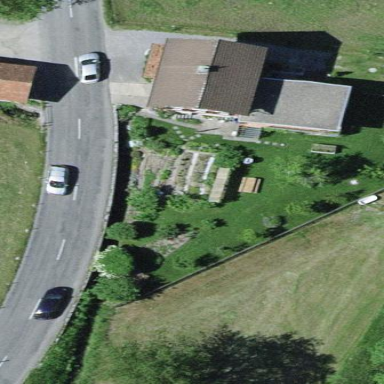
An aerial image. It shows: Farmyard area.